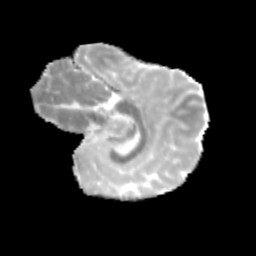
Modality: MD
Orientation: sagittal
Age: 11
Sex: male
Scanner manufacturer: siemens
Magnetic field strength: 3 T
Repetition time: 3.8 s
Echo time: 0.07 s